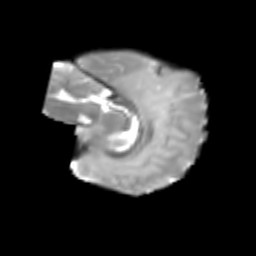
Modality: T2w
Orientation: sagittal
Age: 6
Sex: female
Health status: healthy